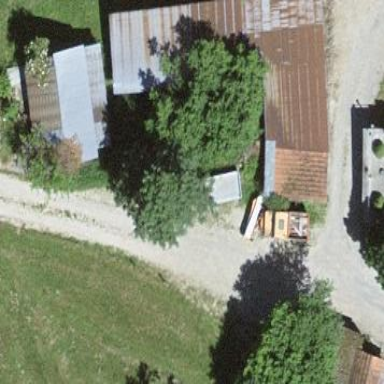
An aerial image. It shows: Barn.